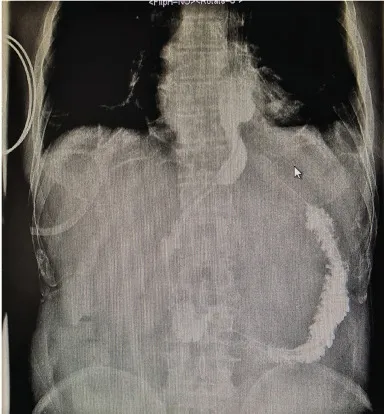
Postoperative upper gastrointestinal imaging. (A-C) show the results of the patient's upper gastrointestinal imaging one week after the operation, with no anastomotic fistula present.
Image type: radiology (x_ray)